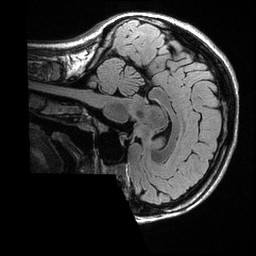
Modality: T2w
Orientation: sagittal
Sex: female
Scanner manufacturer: ge
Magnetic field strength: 3 T
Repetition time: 6 s
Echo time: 0.1256 s